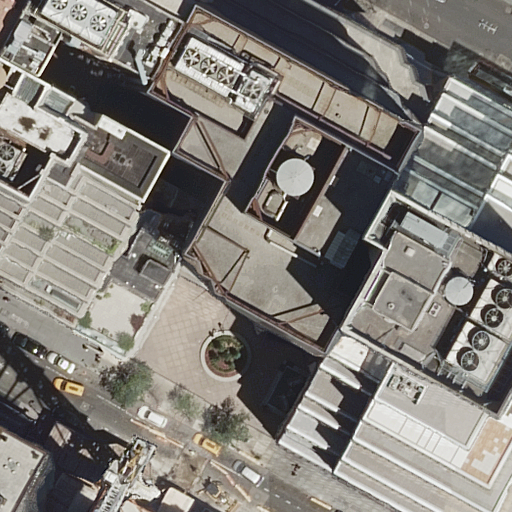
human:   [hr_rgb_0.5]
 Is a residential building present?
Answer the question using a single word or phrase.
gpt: yes

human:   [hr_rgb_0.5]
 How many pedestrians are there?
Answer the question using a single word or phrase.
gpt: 1

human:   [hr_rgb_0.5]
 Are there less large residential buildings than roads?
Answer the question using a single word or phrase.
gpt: no

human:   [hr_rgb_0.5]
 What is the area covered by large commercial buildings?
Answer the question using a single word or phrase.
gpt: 0m2

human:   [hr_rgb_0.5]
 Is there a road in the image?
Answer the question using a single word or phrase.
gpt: yes

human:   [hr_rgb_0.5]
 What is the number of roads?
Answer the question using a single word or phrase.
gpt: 2

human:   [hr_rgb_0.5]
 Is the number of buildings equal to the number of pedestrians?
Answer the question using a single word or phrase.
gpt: no

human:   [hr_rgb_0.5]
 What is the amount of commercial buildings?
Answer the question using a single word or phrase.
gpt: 0

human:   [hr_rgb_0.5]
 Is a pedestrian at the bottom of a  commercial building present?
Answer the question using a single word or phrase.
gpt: no

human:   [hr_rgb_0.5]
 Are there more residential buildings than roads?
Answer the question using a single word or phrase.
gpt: yes

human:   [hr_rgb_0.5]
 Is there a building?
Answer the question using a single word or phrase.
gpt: yes

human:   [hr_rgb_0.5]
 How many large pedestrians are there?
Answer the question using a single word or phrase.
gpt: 1

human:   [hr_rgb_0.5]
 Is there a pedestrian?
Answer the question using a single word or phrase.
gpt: yes

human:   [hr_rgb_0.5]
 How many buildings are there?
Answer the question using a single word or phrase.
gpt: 7

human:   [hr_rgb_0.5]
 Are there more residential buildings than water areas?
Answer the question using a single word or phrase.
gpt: yes

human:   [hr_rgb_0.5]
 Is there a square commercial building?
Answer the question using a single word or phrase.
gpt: no

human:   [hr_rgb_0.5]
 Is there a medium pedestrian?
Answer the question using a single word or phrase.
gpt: no

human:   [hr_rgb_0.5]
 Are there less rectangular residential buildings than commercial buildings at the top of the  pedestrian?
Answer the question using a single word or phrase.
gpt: no

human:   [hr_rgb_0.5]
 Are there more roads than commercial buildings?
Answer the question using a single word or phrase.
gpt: yes

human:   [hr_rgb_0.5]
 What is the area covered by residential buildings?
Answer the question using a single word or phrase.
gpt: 6967m2

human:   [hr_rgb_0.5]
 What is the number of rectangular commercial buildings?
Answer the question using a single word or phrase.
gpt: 0

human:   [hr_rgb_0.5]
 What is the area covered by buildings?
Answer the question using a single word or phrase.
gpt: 7196m2

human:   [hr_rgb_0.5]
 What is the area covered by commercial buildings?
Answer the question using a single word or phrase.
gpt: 0m2

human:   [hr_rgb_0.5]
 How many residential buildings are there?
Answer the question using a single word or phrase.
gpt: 6

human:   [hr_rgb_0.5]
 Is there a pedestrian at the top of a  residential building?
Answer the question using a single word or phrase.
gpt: yes

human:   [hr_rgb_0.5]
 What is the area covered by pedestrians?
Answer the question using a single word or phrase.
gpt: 1097m2

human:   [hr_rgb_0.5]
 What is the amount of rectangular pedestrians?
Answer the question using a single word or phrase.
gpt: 0

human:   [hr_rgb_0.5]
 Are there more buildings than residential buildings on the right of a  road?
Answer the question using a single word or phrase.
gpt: yes

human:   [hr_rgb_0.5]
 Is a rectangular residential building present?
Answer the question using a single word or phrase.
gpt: yes

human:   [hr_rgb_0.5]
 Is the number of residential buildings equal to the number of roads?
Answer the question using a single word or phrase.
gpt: no

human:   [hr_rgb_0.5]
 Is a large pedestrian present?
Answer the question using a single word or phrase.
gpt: yes

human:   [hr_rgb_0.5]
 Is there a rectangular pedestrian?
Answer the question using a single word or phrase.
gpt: no

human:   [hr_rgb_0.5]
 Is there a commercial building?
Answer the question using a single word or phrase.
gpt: no

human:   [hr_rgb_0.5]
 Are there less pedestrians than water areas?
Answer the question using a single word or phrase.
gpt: no

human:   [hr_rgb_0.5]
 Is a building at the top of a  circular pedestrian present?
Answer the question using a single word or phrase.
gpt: no

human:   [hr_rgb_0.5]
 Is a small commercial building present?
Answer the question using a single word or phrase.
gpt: no

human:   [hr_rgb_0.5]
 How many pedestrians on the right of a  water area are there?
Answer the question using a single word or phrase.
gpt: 0

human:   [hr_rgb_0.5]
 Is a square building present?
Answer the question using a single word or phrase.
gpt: no

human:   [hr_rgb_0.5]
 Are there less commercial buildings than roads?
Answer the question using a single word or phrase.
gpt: yes

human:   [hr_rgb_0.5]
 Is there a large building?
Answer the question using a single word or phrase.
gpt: yes

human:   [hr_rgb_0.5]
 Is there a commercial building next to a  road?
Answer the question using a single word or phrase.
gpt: no

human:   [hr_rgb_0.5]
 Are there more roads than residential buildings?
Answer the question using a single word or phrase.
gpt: no

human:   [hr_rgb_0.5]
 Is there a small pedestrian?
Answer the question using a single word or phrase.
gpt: no

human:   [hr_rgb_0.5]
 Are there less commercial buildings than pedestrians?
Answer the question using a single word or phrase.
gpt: yes

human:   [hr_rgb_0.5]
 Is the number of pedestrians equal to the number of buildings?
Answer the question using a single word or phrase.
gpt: no

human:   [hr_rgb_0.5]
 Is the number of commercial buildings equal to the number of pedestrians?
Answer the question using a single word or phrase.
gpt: no

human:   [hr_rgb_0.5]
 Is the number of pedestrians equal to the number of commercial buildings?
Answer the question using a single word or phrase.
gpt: no

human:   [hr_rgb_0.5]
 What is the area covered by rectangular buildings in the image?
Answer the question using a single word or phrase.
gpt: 541m2

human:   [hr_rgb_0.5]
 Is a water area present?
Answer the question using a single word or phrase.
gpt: no

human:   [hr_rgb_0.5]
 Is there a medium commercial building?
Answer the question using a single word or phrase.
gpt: no

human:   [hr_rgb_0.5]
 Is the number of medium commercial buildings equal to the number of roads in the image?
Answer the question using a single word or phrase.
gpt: no

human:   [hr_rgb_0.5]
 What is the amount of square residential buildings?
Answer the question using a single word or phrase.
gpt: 0

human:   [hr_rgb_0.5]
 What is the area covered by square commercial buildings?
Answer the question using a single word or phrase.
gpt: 0m2

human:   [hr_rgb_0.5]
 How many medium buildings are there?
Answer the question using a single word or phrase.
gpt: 3

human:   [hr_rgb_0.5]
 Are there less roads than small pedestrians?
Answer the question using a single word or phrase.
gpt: no

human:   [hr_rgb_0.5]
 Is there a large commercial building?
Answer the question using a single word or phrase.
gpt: no

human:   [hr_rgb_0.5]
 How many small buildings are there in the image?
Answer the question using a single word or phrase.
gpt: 1

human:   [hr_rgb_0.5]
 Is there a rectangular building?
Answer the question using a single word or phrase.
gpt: yes

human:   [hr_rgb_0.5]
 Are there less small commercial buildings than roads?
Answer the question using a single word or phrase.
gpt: yes

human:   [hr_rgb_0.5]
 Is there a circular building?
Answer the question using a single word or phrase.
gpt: no

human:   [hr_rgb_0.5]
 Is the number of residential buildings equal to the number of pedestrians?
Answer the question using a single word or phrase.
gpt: no

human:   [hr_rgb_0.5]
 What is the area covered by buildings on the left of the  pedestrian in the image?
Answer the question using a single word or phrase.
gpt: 2038m2

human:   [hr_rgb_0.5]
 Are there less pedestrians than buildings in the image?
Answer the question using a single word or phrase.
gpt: yes

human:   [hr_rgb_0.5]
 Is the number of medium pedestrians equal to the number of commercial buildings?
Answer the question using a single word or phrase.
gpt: yes